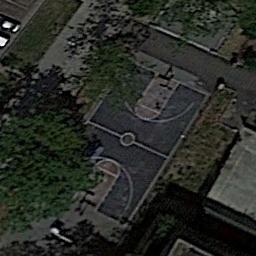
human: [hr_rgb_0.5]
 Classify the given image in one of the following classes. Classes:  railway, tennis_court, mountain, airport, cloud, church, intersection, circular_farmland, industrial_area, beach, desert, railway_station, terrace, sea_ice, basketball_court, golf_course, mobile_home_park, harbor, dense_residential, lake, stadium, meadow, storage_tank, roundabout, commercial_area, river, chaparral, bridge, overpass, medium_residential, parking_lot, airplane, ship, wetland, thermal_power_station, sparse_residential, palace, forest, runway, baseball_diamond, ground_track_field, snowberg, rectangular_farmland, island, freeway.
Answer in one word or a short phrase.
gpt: basketball_court